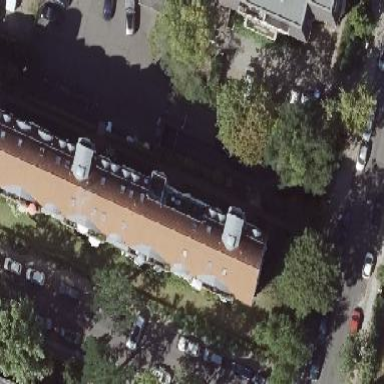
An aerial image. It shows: Apartments building with gambrel-shaped roof.